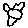
Label: bird